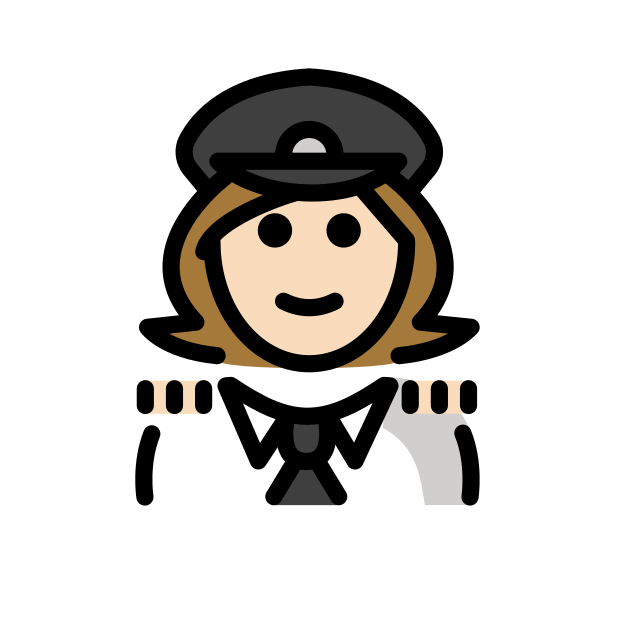
woman pilot: light skin tone